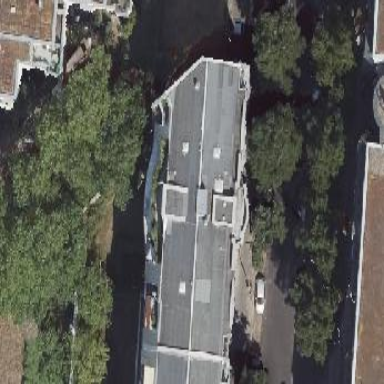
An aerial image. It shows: Office building with flat roof.